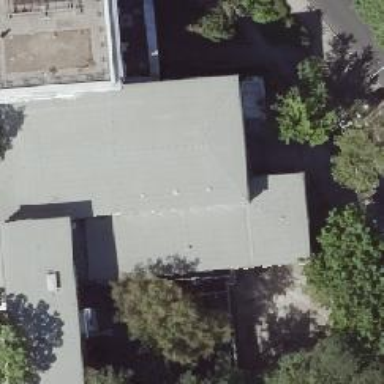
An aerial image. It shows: Part of building.